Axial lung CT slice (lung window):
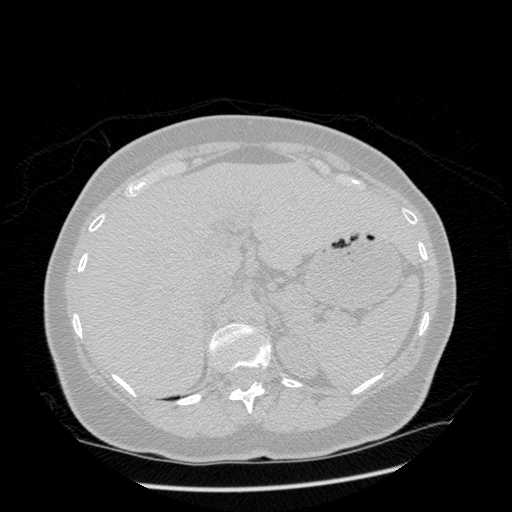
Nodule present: no